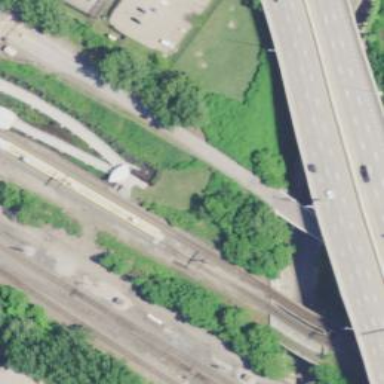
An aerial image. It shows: Light rail platform with shelter for public transport.